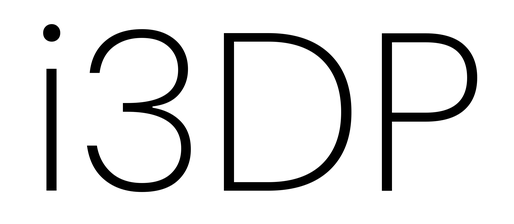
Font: Poppins-ExtraLight